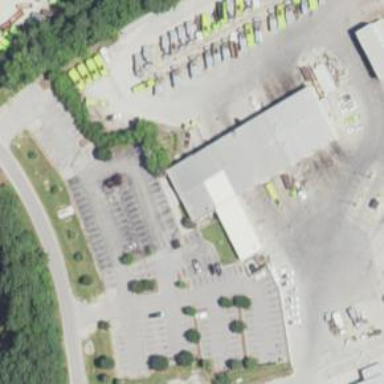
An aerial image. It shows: Commercial building.